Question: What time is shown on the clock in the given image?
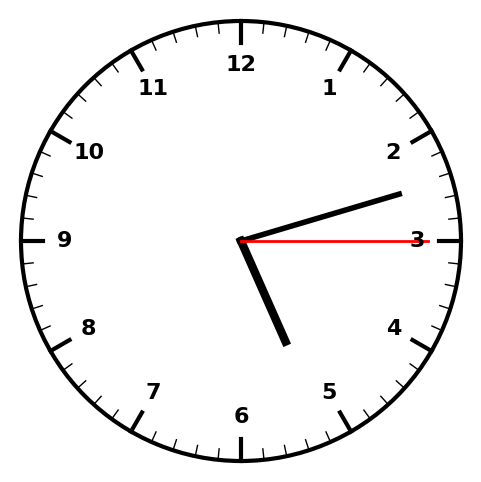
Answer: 05:12:15